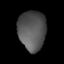
Tissue: lung
Cell type: Epithelial cells
Senescence score: 0.1767
Nuclear area (px): 1074
Mean DAPI intensity: 85.143